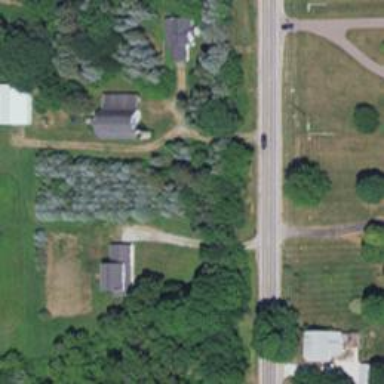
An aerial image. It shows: Driveway.